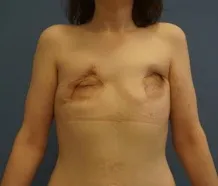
Preoperative view of the patient in an anterior view.
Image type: medical_photograph (other_medical_photograph)